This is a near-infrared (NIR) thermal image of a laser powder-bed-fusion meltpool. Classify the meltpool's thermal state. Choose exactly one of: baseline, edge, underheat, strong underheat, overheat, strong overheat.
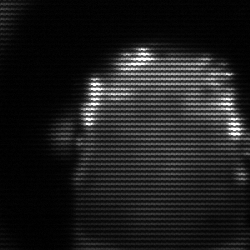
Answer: baseline